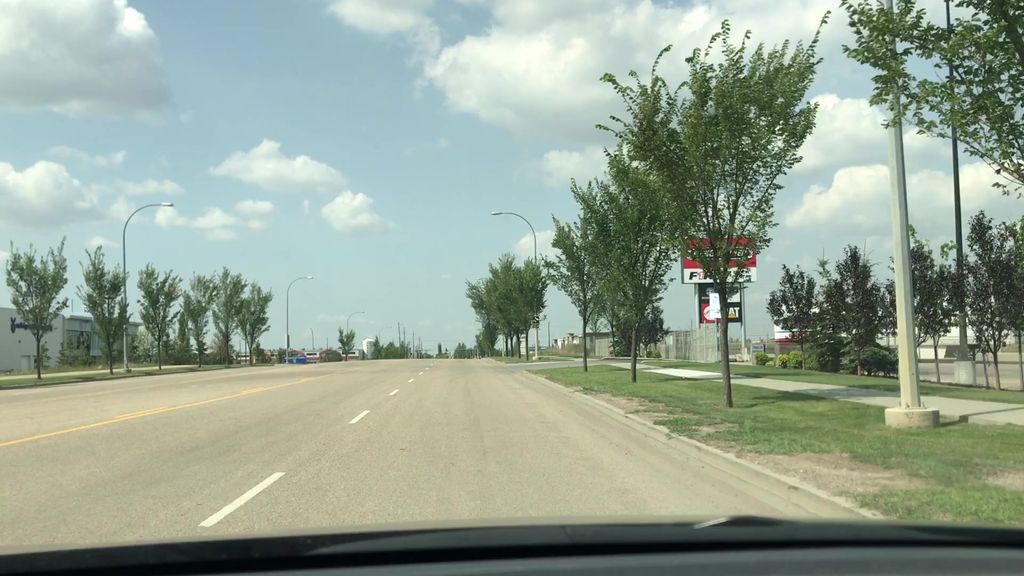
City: edmonton